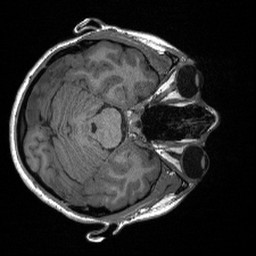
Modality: T1w
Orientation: axial
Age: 27
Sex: female